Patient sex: M
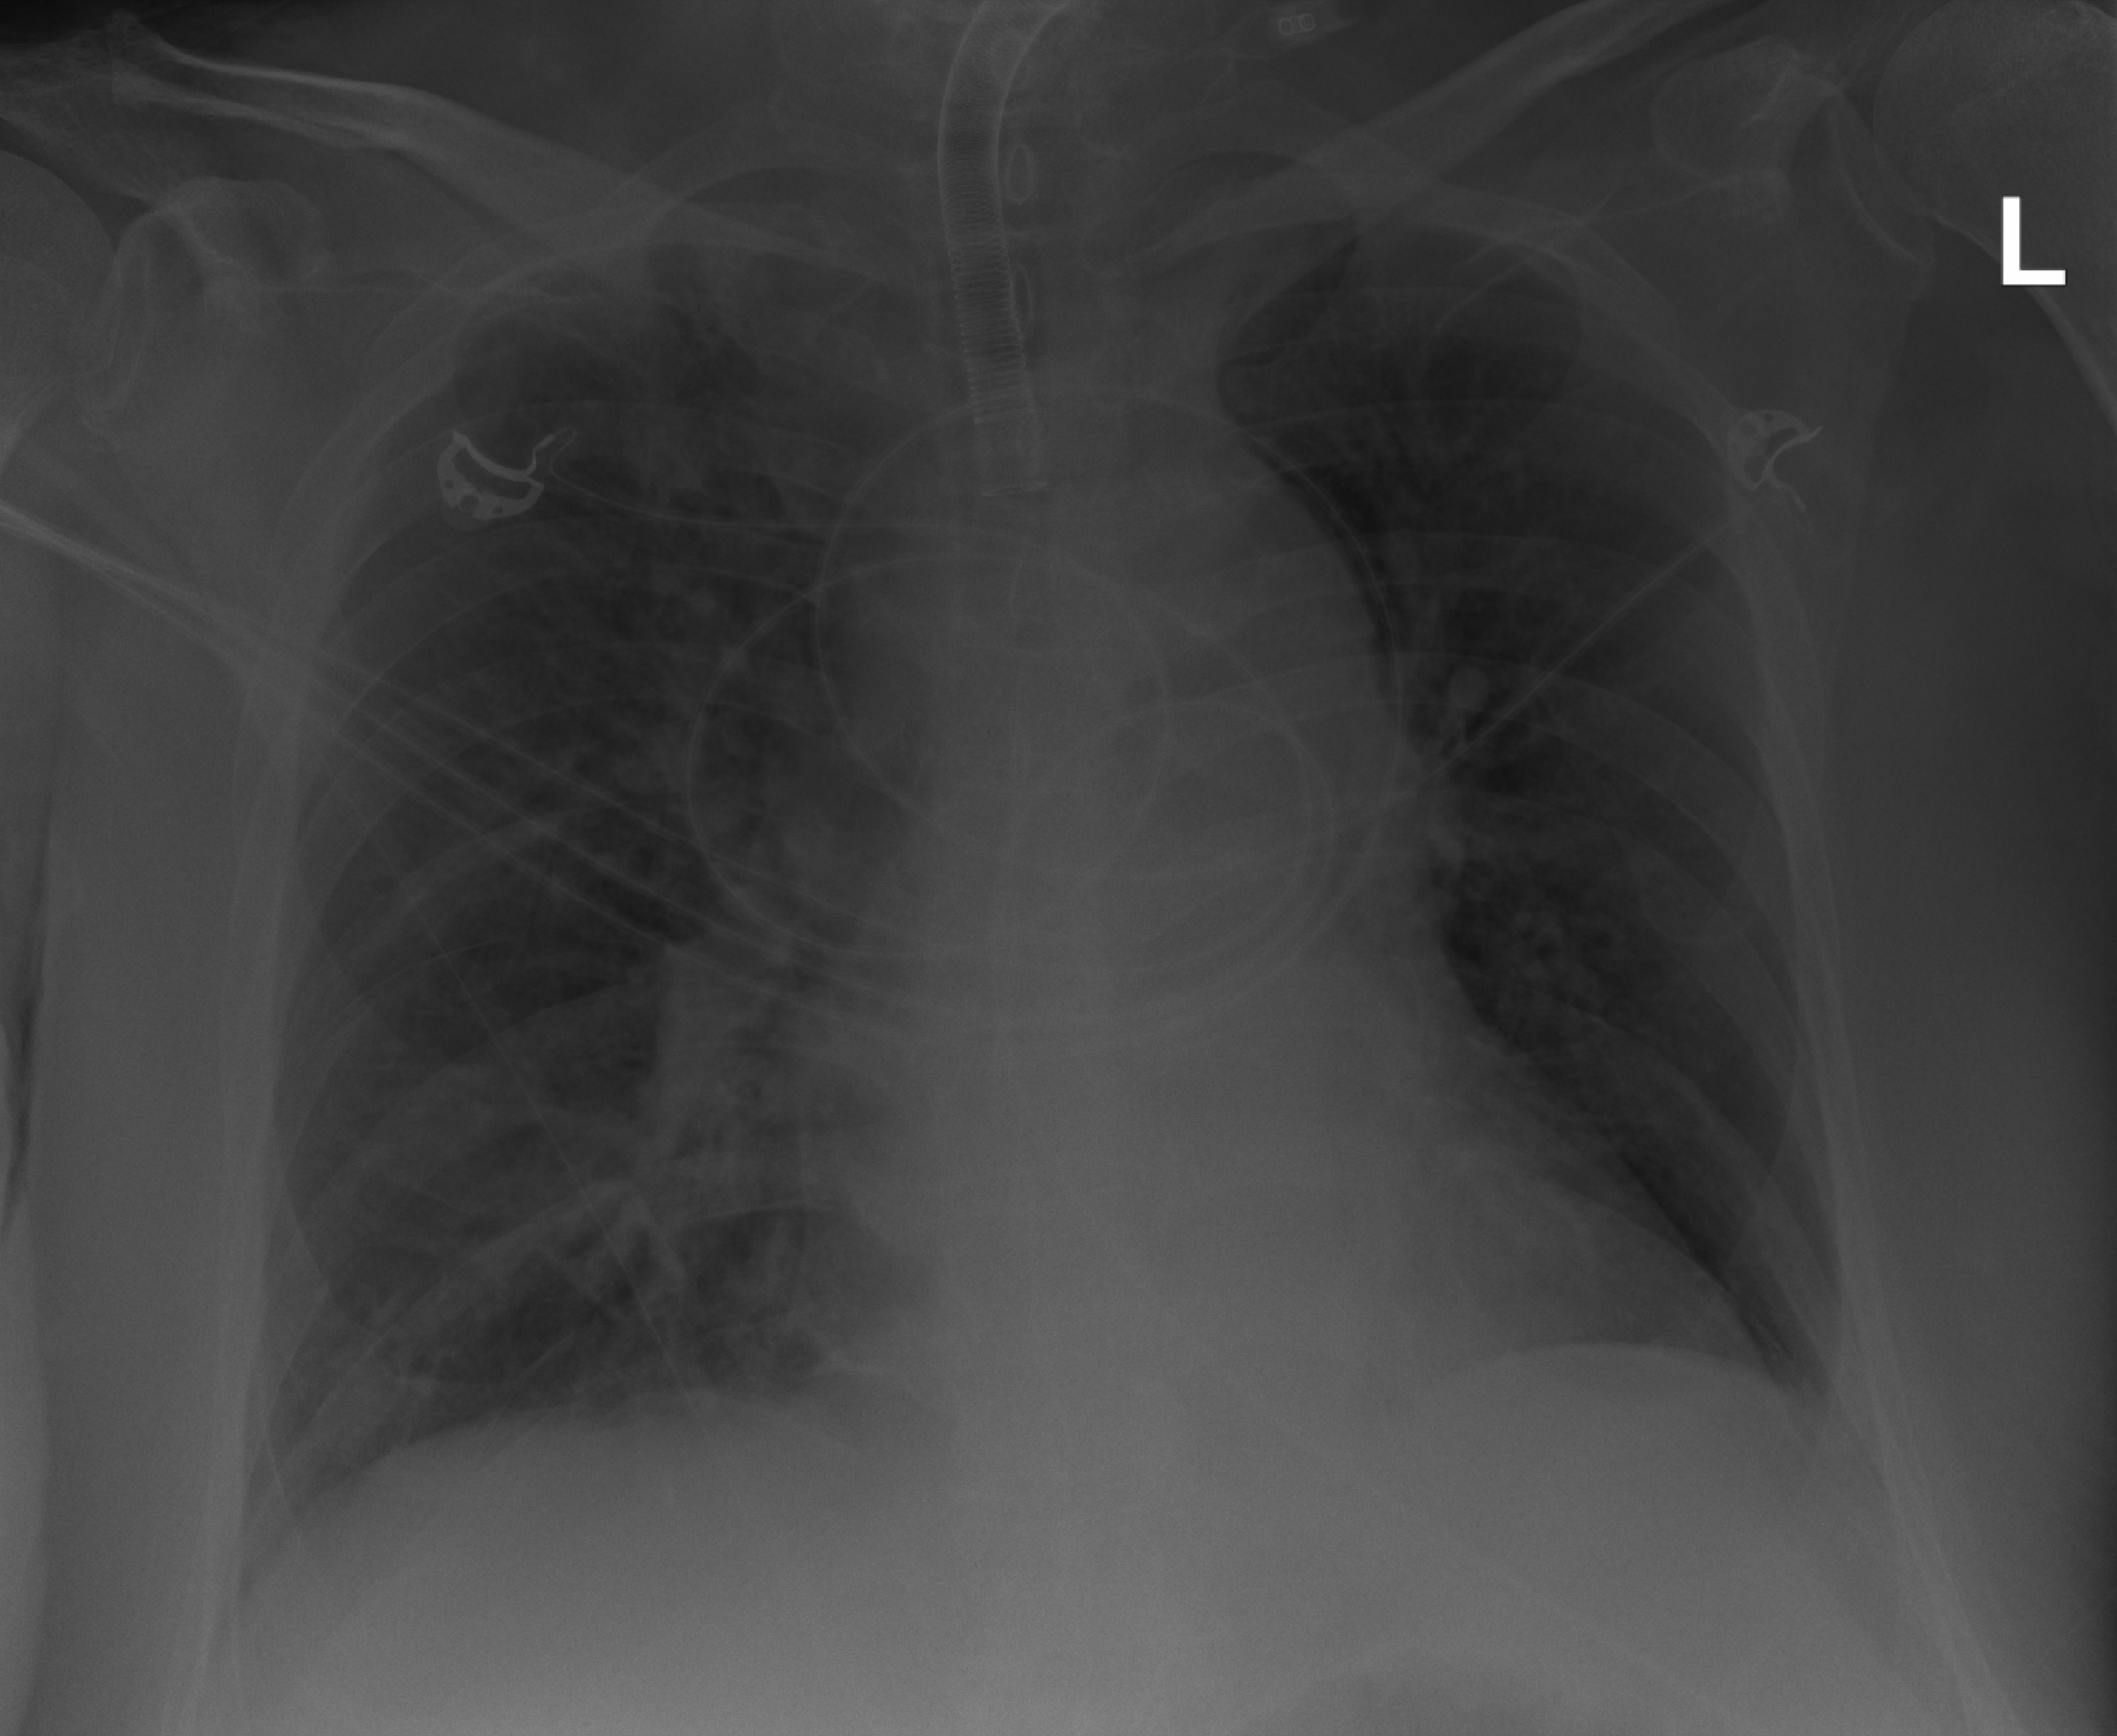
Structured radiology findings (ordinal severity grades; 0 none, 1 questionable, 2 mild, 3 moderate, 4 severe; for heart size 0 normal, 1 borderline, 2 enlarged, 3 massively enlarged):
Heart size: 2
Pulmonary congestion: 0
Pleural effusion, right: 0
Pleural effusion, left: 0
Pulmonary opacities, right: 2
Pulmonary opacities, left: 0
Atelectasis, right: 2
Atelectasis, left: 0